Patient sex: F
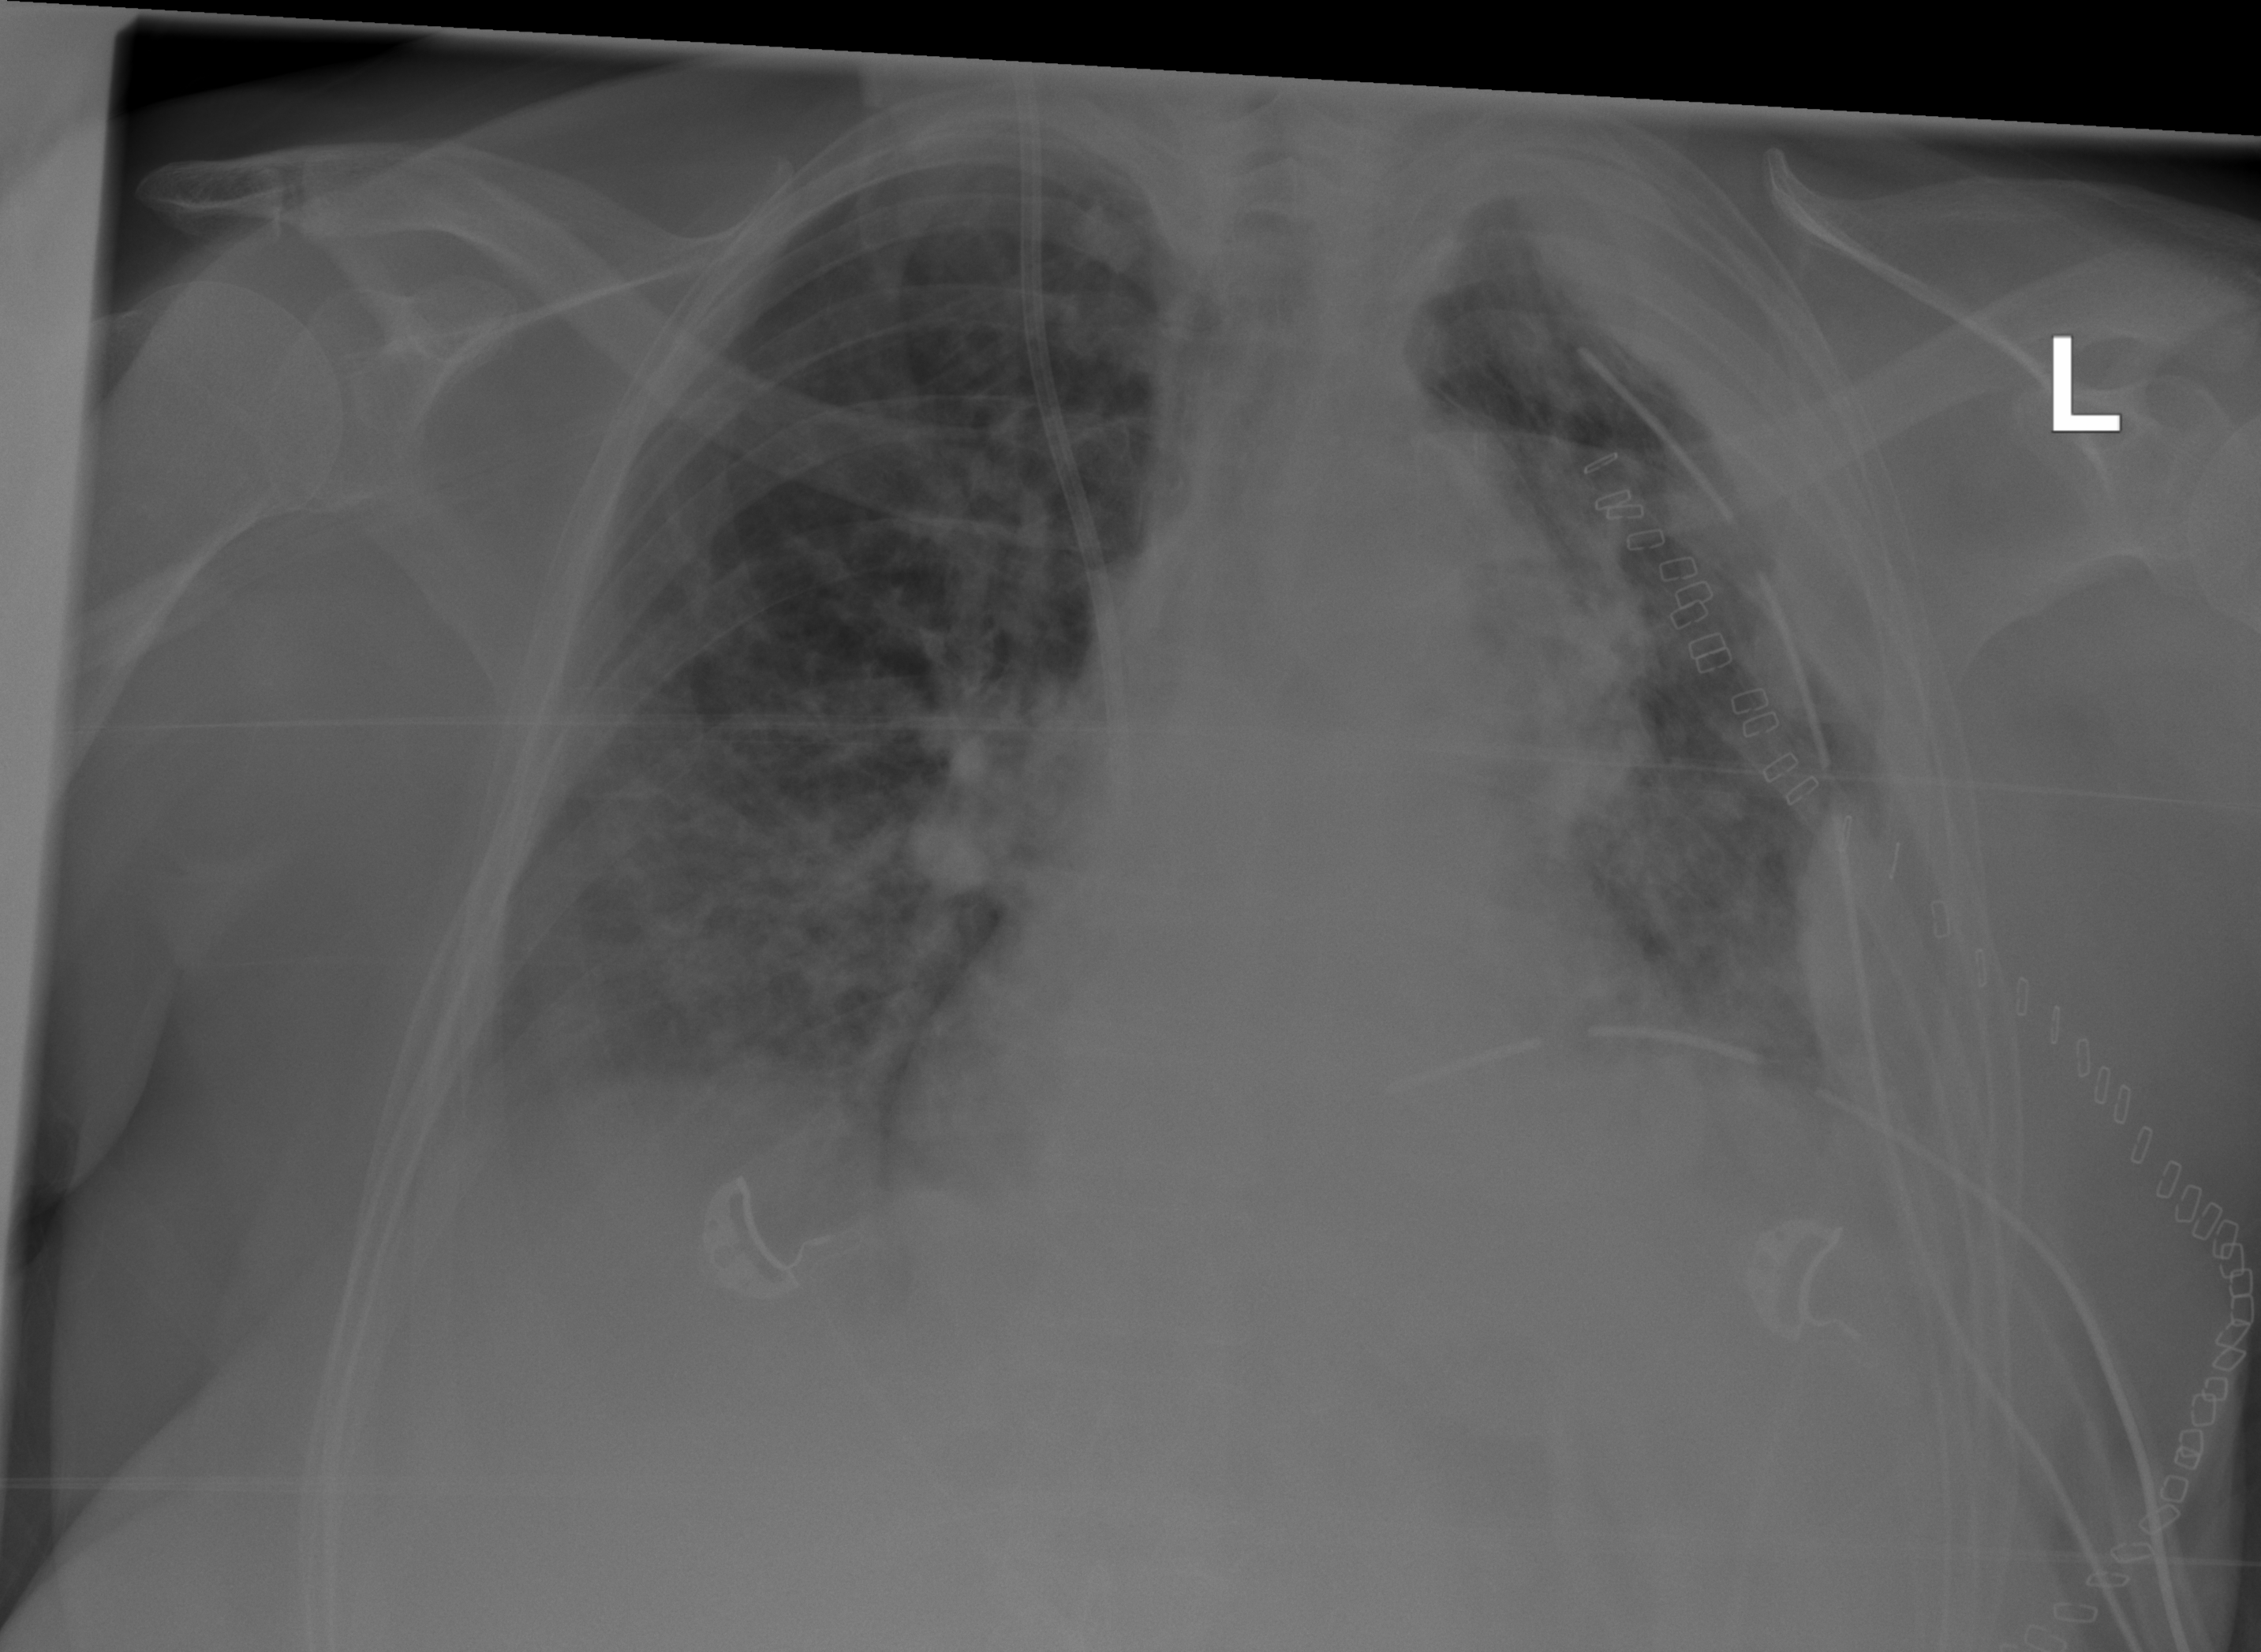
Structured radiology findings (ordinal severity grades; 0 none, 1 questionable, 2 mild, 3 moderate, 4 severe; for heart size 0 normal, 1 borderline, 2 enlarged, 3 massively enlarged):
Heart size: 1
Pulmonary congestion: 2
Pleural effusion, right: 2
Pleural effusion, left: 3
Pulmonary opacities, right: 2
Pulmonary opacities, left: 3
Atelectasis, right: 2
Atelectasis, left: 3